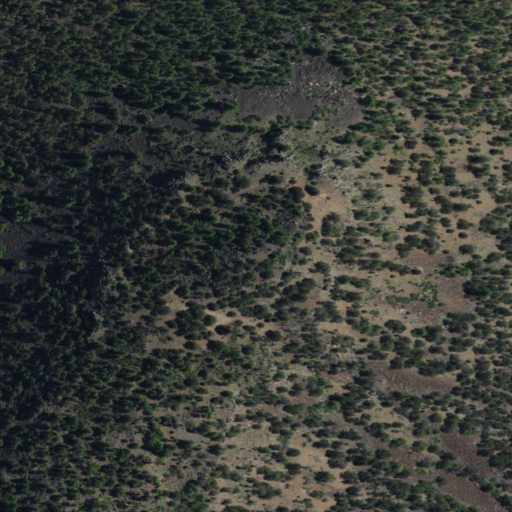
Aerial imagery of mountain in New Mexico named Little Alegres Mountain containing evergreen forest and shrub